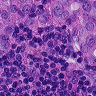
Metastatic tissue present: yes